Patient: sex M, age 76
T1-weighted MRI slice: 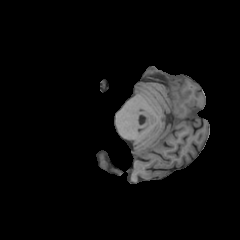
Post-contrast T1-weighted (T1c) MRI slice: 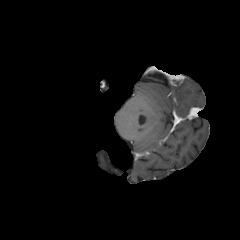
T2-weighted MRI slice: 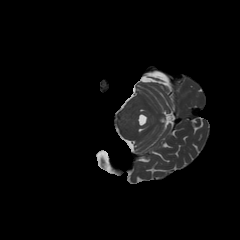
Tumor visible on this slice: yes
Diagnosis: Glioblastoma, IDH-wildtype
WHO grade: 4